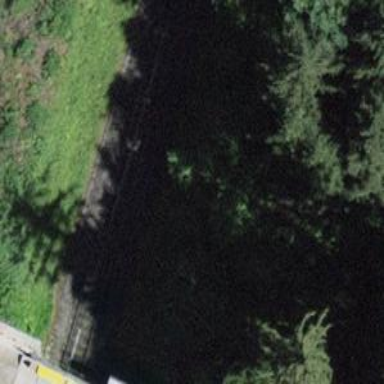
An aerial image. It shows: Railway track with contact line for electrification.